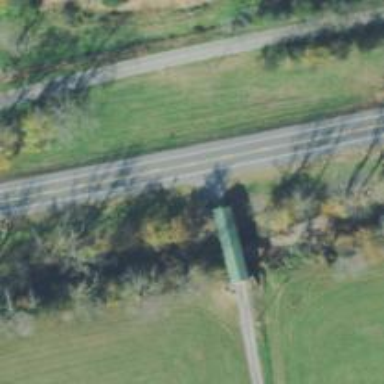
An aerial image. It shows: Covered bridge on residential road.